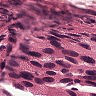
Metastatic tissue present: yes